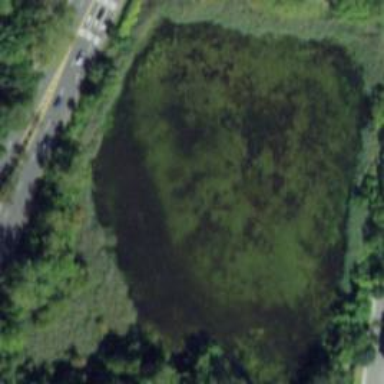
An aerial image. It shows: Wetland area characterized by wet meadow.